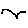
Label: bird